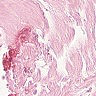
Metastatic tissue present: no